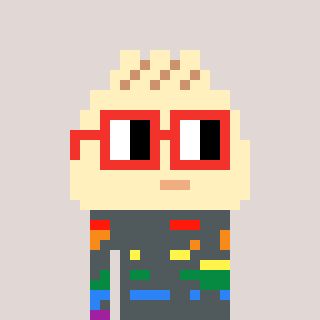
a pixel art character with square red glasses, a porkbao-shaped head and a bege-colored body on a warm background